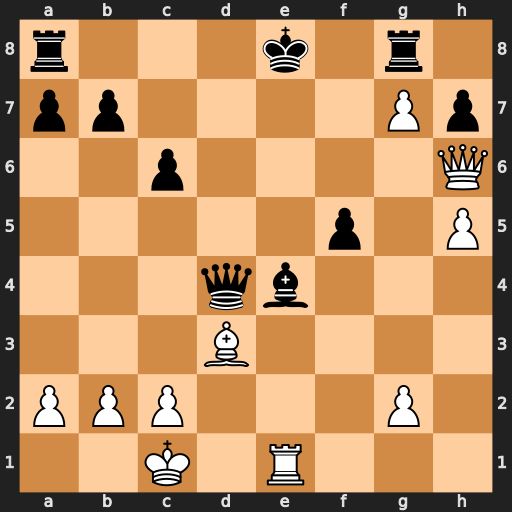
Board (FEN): r3k1r1/pp4Pp/2p4Q/5p1P/3qb3/3B4/PPP3P1/2K1R3
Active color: w
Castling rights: q
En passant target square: -
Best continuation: Qe6+ Kd8 Qxg8+